Question: I'm using Sublime Text 3 with Package Control
A few days ago I installed Pylint by Package Control
But it not work, and this alert dialog jumps out as long as I open Sublime Text 3

How can I fix it?
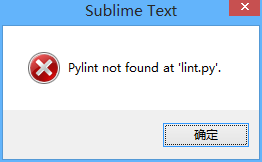
Answer: According to the documentation of Pylinter, it specifically says:
> ** Pylint needs to be installed separately!!! **
So if you have only just installed the Pylinter package using the Sublime package manager, then you probably haven't installed Pylint. You can simply install it using pip (if you don't have pip installed check this out: <URL>:
'''
pip install pylint
'''
or
'''
pip3 install pylint
'''
Once that's installed you may need to change the path value in the Pylinter configuration file so that it points to the correct path.